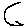
Label: moon